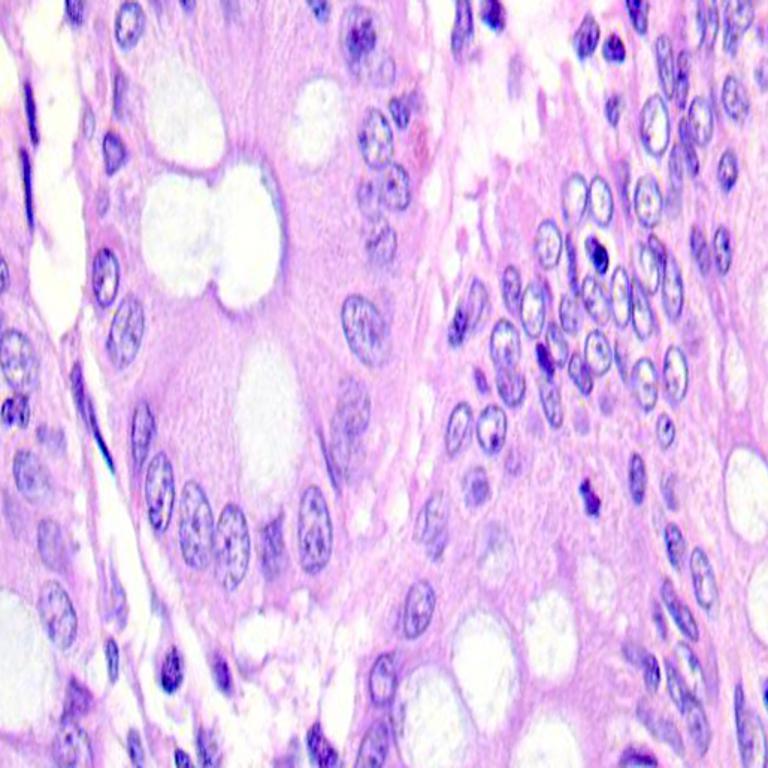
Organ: colon
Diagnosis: benign